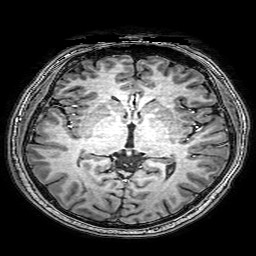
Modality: T1w
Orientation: coronal
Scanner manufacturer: philips
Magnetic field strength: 3 T
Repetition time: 0.0096 s
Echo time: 0.0046 s